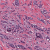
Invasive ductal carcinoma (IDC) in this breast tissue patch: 1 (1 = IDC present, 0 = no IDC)